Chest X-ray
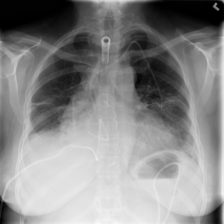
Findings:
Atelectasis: negative
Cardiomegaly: negative
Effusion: negative
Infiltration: positive
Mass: negative
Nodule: negative
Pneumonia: negative
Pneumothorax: negative
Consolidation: negative
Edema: negative
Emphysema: negative
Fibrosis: negative
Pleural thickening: negative
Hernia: negative